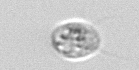
Label: Amoeba